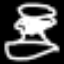
Label: hourglass